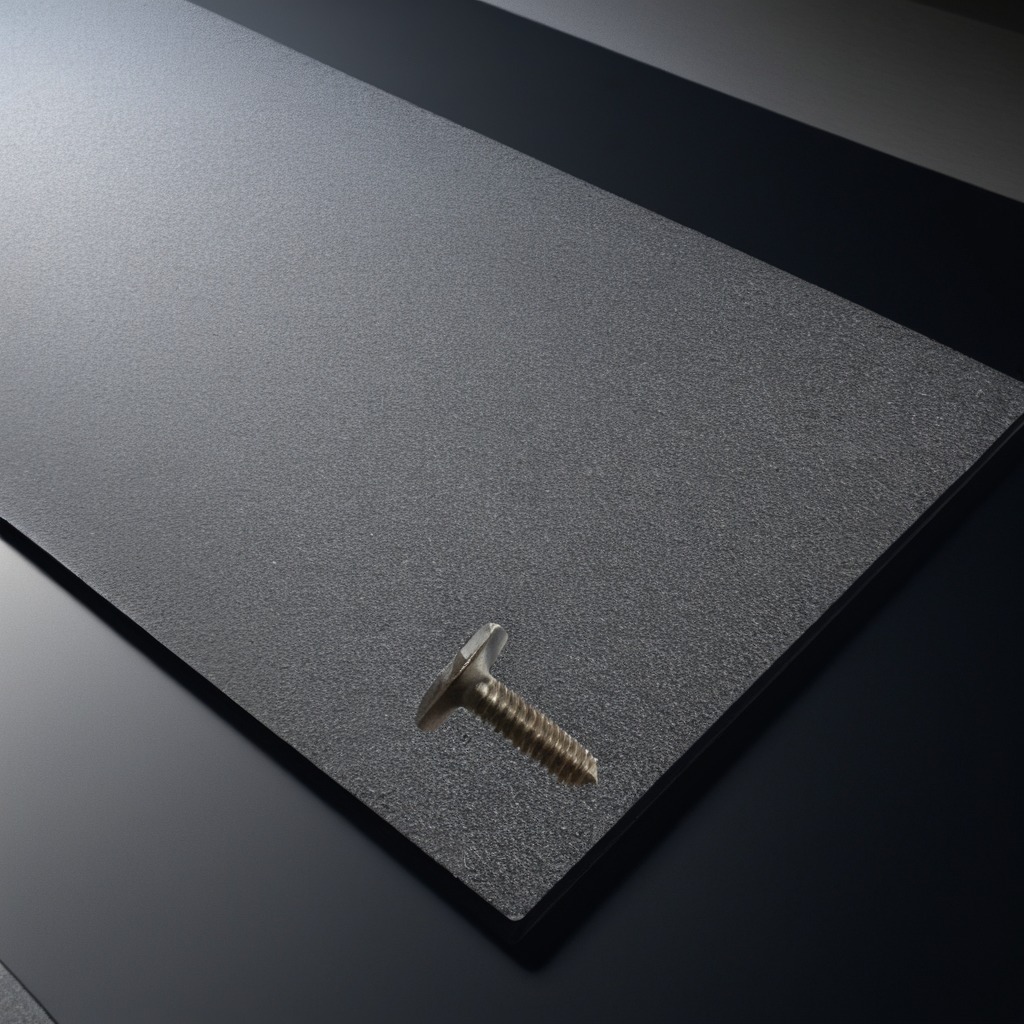
A metal screw lying on the clean granite tabletop